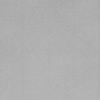
Label: dusty